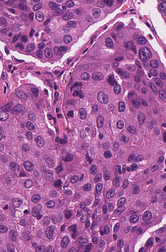
Tumor epithelial tissue: yes
Tumor-associated stroma tissue: yes
Normal tissue: no